Field crop: tomato
Growth stage: 1
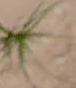
Species: cyperus